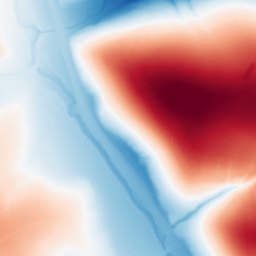
Category: trend_removal
Decomposition family: polynomial_high
Decomposition parameters: degree: 5
Upsampling method: bspline
Upsampling parameters: scale: 8
Upsampling scale: 8